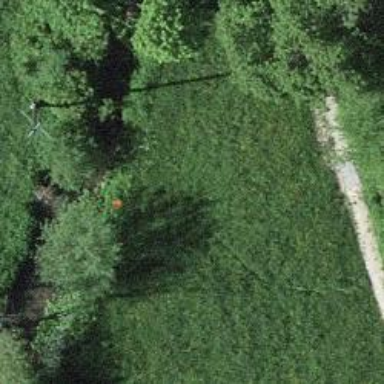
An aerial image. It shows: Pipeline marker.